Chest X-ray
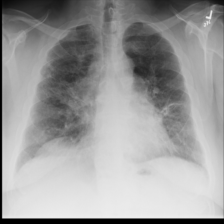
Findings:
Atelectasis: positive
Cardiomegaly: negative
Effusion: negative
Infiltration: negative
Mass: negative
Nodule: negative
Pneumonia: negative
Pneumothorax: negative
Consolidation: negative
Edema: negative
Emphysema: negative
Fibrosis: negative
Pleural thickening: negative
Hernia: negative